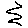
Label: zigzag